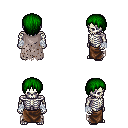
a pixel art fantasy rpg character, male body template, skeleton, gray tattered cape, robe skirt, green plain hairstyle, white cloth bandages, four views (front, back, left, right), 2x2 character sprite sheet, small pixel art, hard edges, no anti-aliasing